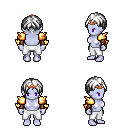
a pixel art fantasy rpg character, female body template, dark elf, purple skin, gold arm armor, white pants, white parted hairstyle, bronze tiara, cloth bracers, four views (front, back, left, right), 2x2 character sprite sheet, small pixel art, hard edges, no anti-aliasing